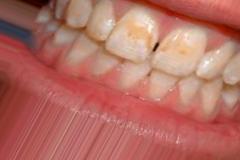
Condition: Tooth Discoloration